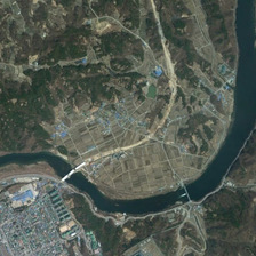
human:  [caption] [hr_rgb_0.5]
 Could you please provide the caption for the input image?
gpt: These are blue factory buildings surrounded by saddle shaped rivers.

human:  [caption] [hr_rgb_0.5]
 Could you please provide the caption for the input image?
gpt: Three bridges span this winding river, one side of the city is prosperous, the other side is farmland.

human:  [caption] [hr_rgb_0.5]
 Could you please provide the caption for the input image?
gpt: The two bridges connect the curved river to farmland across one side of the busy city.

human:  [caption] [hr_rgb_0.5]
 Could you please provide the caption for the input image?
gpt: Saddle shaped river stretches are surrounded by several blue factory buildings.

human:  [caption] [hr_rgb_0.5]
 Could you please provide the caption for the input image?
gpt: the are some blue factory buildings in the land surrounded by the stretch of the river in the form of saddle.